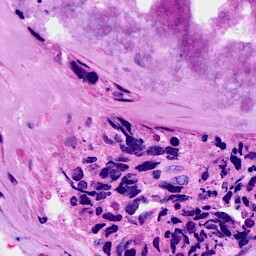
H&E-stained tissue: Breast